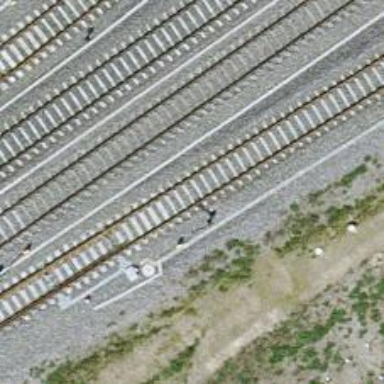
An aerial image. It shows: Railway signal.